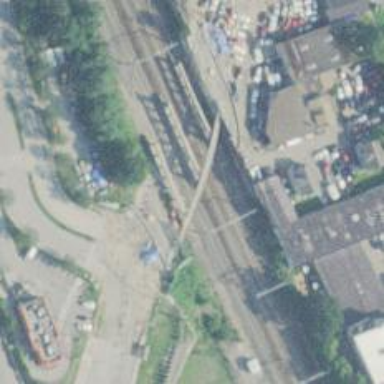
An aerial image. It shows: Railway track.